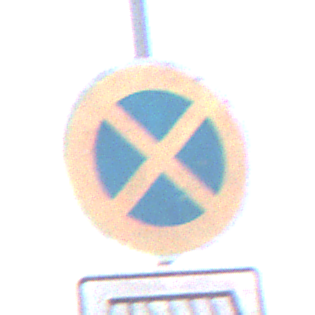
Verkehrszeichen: AbsolutesHalteverbot
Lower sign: HinweisDurchSinnbild13
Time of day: Midday
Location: Outdoor (Nature)
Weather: PartlyCloudy
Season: NotSpecified
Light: Natural